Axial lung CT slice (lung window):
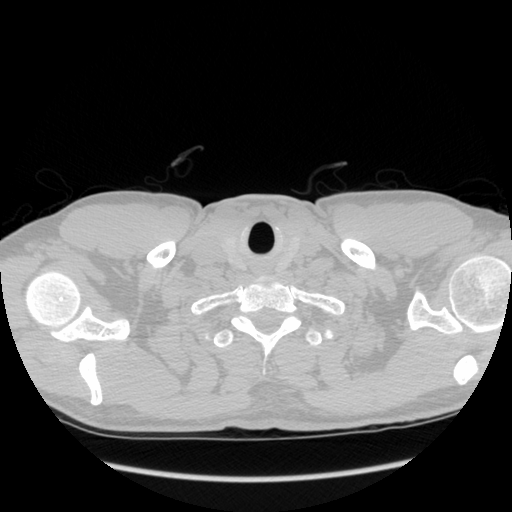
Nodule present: no